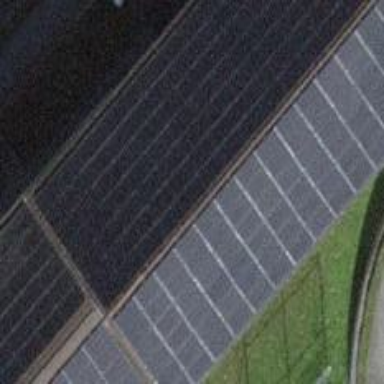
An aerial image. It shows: Solar photovoltaic panel generator.